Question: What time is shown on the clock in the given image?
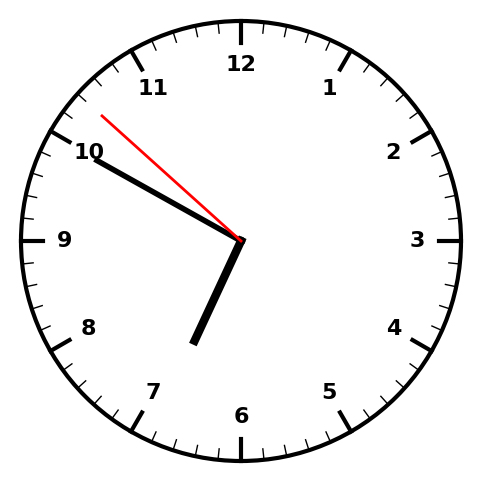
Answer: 06:49:52